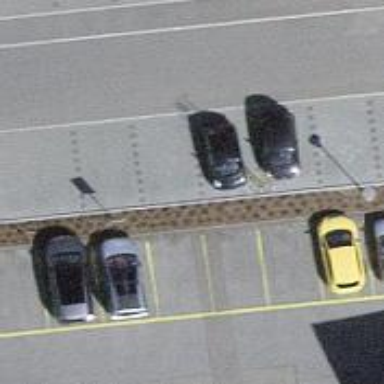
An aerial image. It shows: Parking available on the street side.